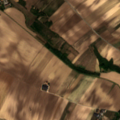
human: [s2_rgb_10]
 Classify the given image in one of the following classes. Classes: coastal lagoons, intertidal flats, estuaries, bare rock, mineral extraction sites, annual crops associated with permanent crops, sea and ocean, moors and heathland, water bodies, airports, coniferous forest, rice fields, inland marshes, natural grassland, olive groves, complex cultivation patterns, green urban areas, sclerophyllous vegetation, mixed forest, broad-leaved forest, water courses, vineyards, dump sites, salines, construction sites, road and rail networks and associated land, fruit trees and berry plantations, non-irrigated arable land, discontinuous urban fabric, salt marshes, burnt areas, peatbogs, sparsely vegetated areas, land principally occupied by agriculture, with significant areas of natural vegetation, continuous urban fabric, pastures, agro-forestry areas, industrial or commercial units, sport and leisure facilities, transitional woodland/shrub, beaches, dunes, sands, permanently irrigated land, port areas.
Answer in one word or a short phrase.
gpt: discontinuous urban fabric, non-irrigated arable land, land principally occupied by agriculture, with significant areas of natural vegetation